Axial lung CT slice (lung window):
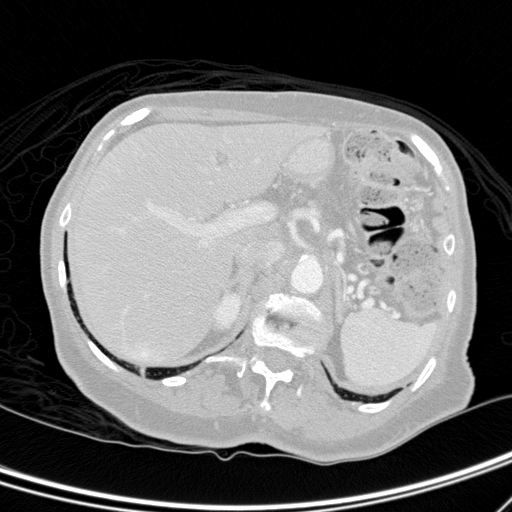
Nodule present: no